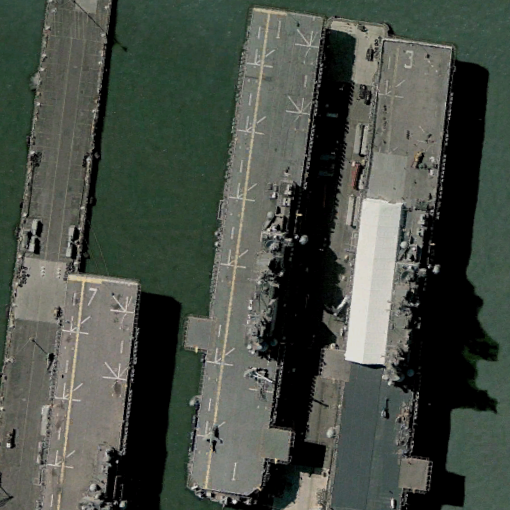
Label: assault